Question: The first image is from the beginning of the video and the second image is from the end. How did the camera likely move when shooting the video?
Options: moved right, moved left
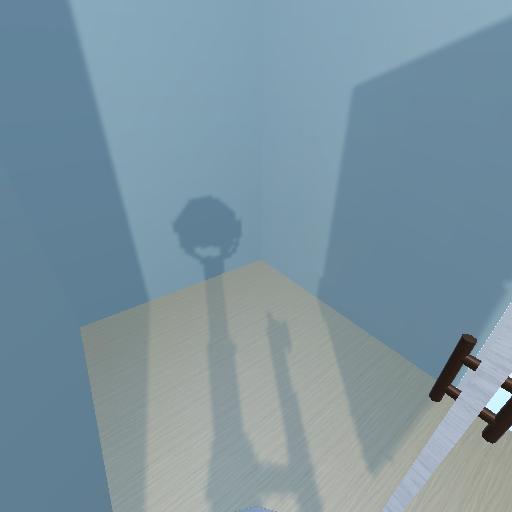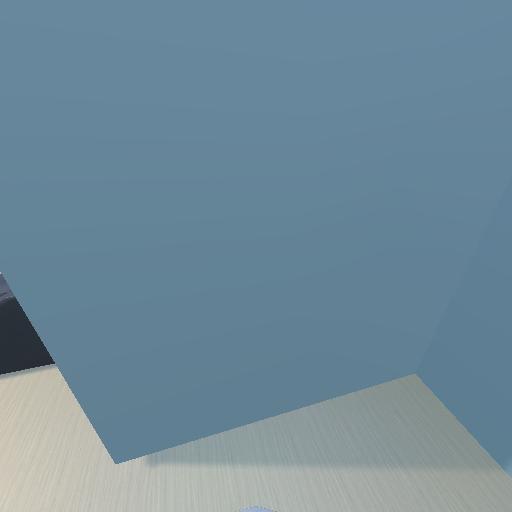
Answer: moved right